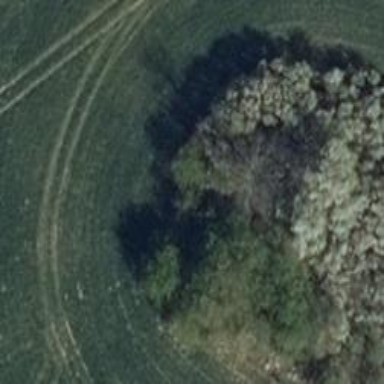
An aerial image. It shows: Hunting stand.